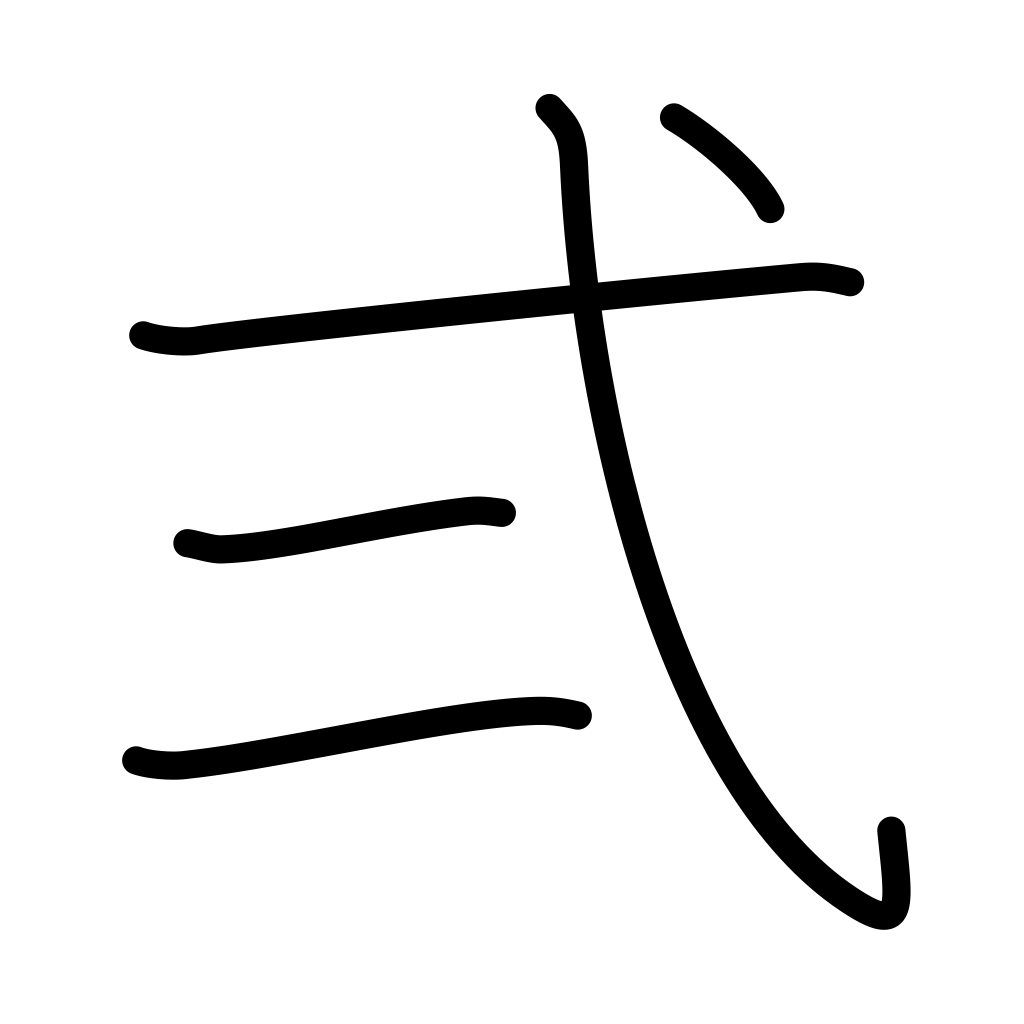
Meaning: two